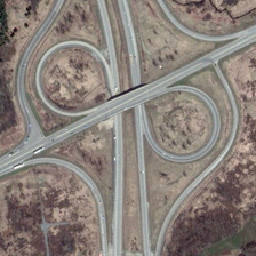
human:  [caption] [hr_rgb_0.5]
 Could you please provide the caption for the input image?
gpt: The viaduct near which the car travels.

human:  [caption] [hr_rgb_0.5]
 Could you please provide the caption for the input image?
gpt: Barrelan is close to a car-driven bridge.

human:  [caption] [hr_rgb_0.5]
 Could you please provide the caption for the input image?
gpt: Barrelan is near a car-driven viaduct.

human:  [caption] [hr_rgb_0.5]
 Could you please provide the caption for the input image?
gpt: Barron is located near the viaduct where cars are driven.

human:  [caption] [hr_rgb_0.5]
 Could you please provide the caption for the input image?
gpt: Barrelan is close to a viaduct where a car is driving.